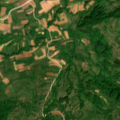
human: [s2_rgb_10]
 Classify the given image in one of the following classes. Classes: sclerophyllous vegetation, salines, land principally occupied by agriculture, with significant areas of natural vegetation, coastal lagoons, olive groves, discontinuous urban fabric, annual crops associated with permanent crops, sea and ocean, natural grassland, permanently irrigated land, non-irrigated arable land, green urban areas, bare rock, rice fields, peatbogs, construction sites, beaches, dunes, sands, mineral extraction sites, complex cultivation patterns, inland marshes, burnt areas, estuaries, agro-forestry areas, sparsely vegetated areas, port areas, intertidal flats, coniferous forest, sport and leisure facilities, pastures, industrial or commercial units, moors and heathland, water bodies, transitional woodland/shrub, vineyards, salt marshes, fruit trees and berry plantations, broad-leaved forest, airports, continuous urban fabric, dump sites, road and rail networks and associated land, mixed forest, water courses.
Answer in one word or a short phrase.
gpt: non-irrigated arable land, complex cultivation patterns, land principally occupied by agriculture, with significant areas of natural vegetation, broad-leaved forest, transitional woodland/shrub